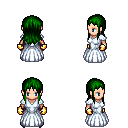
a pixel art fantasy rpg character, female body template, human, light skin, underdress, magenta pants, green unkempt hairstyle, gold gloves, metal boots, four views (front, back, left, right), 2x2 character sprite sheet, small pixel art, hard edges, no anti-aliasing